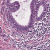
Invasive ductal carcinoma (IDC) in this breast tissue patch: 1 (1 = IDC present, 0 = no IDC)